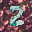
Label: 2